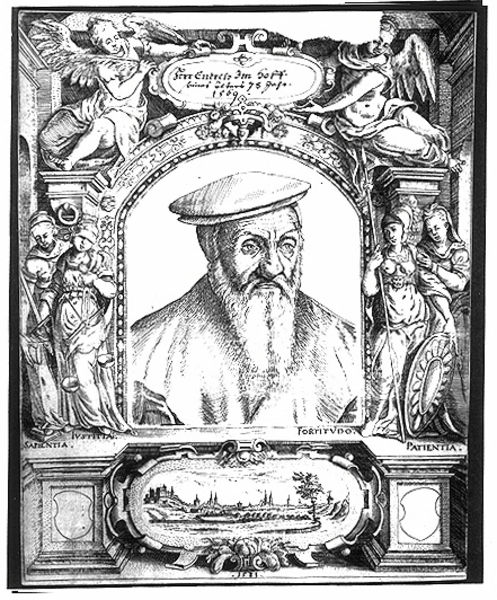
Titel: Bildnis des Andreas Imhof
Künstler: Lorenz Strauch
Institution: (Seriendruck)
Schlagwörter: baum, flügel, mann, schatten, umhang, weiß, frauen, landschaft, sitzen, stadt, brust, busen, fenster, grau, hut, hüte, kopfbedeckungen, licht, mund, nase, ohr, schwarz, stirn, säulen, blick, wiese, alt, bart, jacke, kappe, mütze, mützen, architektur, augen, falten, halten, kleidung, kragen, pelz, rahmen, sockel, stein, vollbart, bild, bildnis, portrait, porträt, feld, mantel, tücher, renaissance, tugend, oval, engel, beine, kopfbedeckung, relief, holzschnitt, schrift, ansicht, bogen, vedute, stab, grafik, graphik, figuren, tafel, weiber, inschrift, bauch, podest, bauchnabel, ring, schild, waage, wage, antike, ringe, denkmal, hocken, druck, schwarzweiss, stich, seite, schwert, text, waffen, buchstaben, beschriftung, allegorie, kapitell, buchdruck, skulpturen, portät, gut, binde, gelehrter, speer, putten, kupferstich, verbunden, allegorien, karyatiden, grabmal, augenbinde, justitia, ehrung, göttinnen, spee, schrifttafel, epitaph, seriendruck, weisheit, genien, tugenden, altarretabel, iustitia, temperamente, missmutig, fortitudo, sapientia, kardinaltugenden, knollennase, griesgrämig, sterbebild, allegoerien, patientia, zut, 1569, patienta, frontbild, 1589